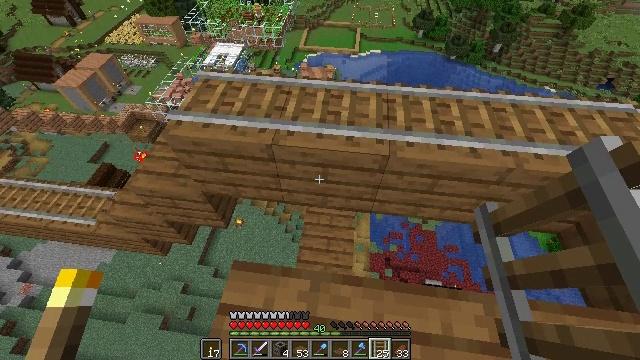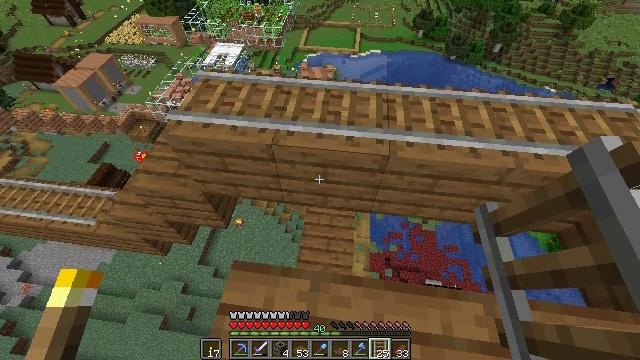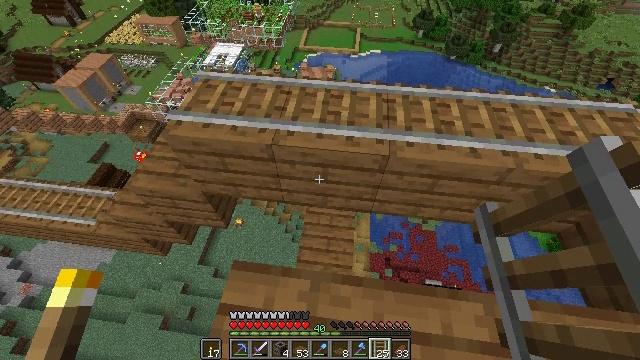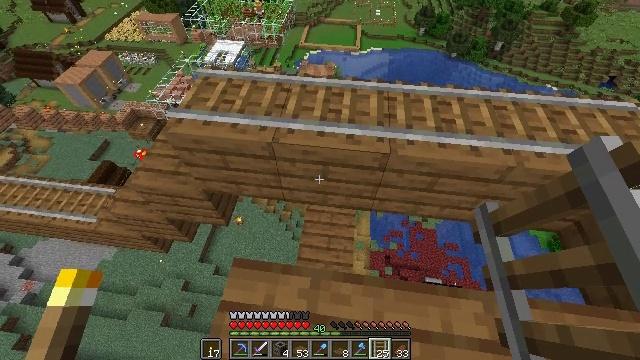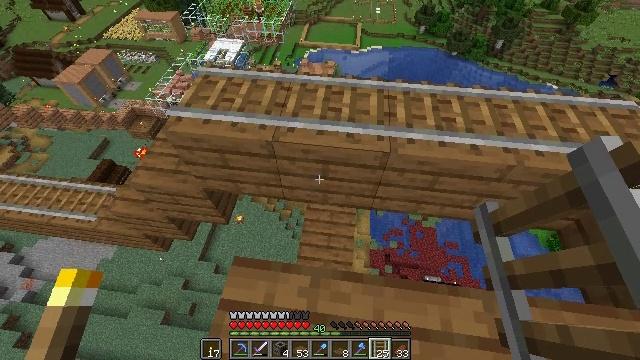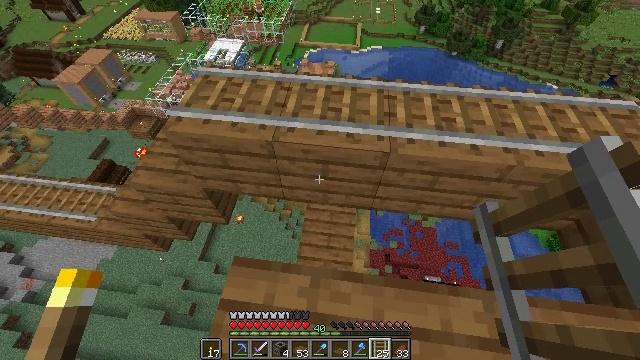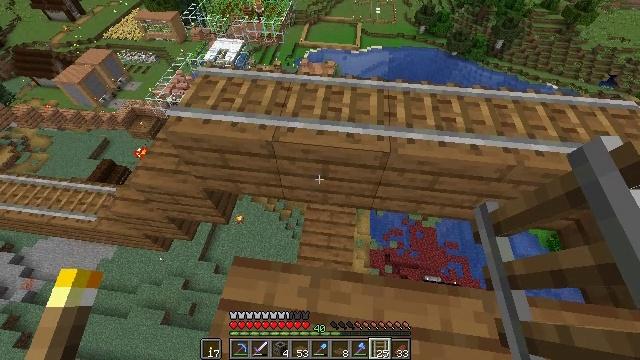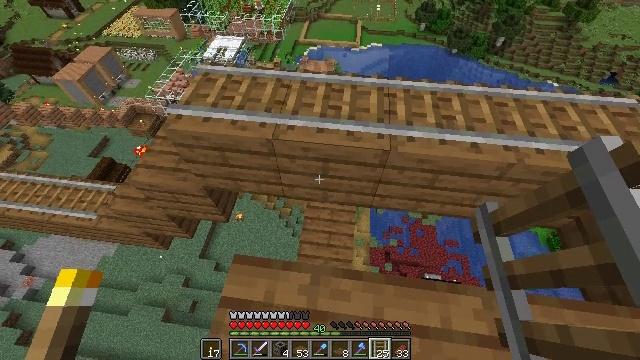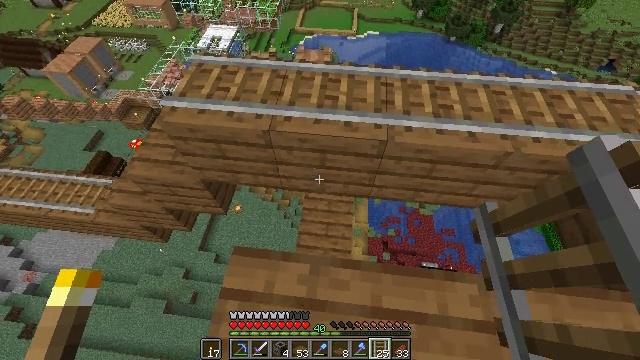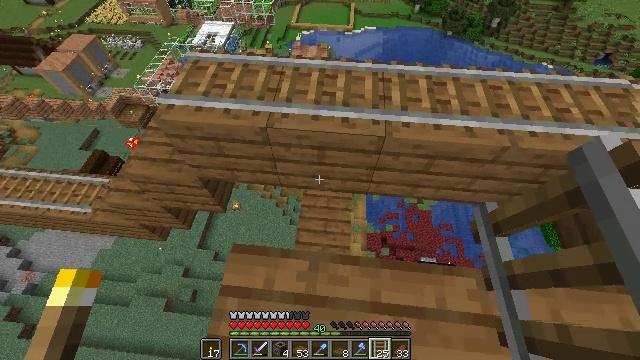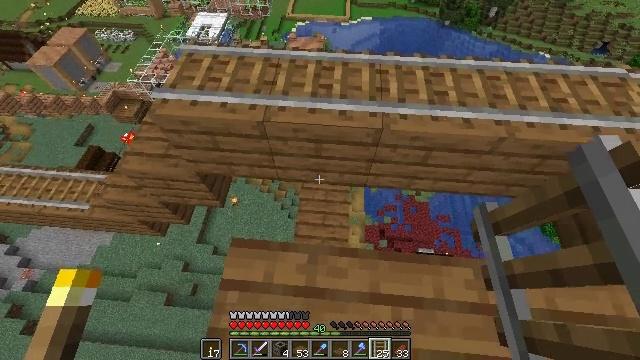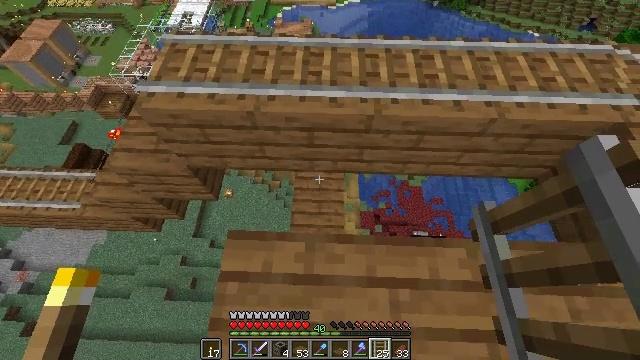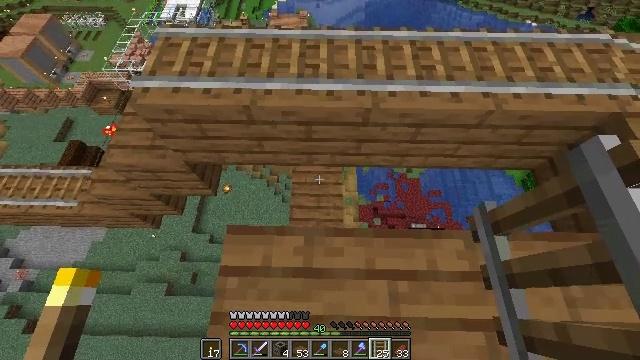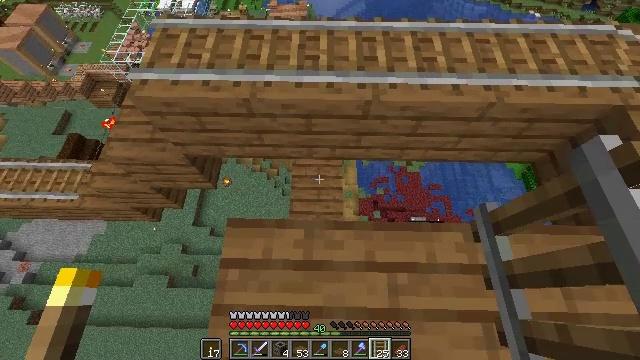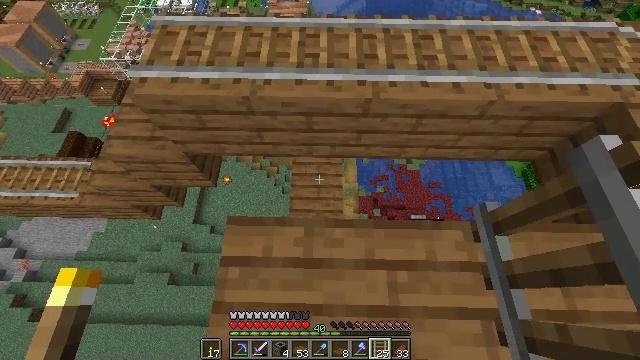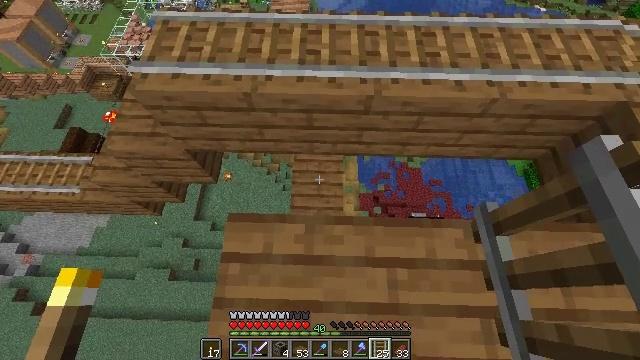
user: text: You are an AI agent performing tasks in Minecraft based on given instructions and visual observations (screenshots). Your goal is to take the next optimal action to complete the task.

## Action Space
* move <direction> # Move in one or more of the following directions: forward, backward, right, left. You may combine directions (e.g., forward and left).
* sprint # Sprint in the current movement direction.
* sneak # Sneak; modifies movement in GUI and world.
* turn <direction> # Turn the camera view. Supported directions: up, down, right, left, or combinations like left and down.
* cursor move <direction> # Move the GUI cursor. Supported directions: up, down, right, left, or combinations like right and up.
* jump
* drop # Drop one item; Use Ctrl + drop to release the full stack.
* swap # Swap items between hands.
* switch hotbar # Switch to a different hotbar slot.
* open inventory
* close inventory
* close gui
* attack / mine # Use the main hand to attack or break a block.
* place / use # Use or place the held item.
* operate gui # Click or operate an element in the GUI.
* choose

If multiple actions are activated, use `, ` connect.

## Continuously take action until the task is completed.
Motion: motion action
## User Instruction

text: Put the ingredients together and craft a rabbit stew.
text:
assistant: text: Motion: no_op
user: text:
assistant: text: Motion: no_op
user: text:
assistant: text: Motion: no_op
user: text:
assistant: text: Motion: no_op
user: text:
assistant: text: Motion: no_op
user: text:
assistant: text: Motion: no_op
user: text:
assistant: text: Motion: no_op
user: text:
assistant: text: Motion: turn down
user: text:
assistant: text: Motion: no_op
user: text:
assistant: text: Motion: turn down
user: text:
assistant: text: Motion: turn right and down
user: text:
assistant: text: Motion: turn down
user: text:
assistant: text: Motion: turn down
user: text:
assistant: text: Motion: no_op
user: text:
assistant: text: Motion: no_op
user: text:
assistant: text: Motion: no_op
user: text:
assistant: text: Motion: no_op
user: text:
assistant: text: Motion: no_op
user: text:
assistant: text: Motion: no_op
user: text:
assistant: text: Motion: no_op
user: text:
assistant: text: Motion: no_op
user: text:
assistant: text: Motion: no_op
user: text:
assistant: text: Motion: no_op
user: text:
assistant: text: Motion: no_op
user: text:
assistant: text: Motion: no_op
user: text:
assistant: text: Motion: no_op
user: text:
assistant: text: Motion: no_op
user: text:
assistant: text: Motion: no_op
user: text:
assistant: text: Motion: no_op
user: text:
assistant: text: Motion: no_op